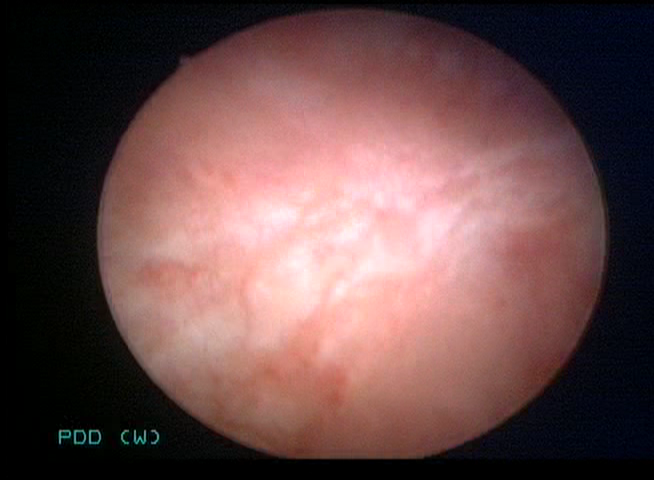
Modality: WLC
Class: Normal mucosa
Bladder cancer association: No